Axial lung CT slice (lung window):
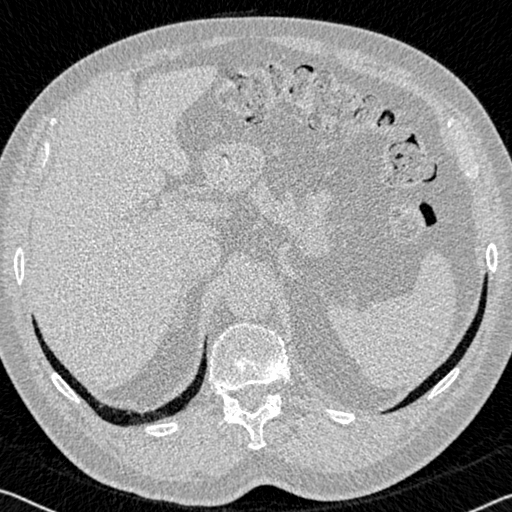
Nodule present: no